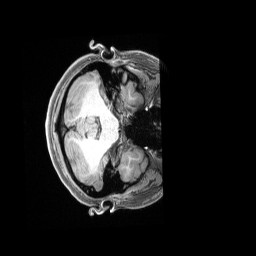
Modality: T1w
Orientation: axial
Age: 33
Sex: female
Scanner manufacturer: siemens
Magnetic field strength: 3 T
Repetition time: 2.4 s
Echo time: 0.00228 s